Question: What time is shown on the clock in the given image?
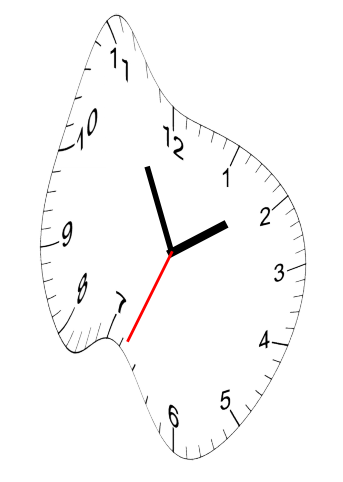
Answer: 01:55:34